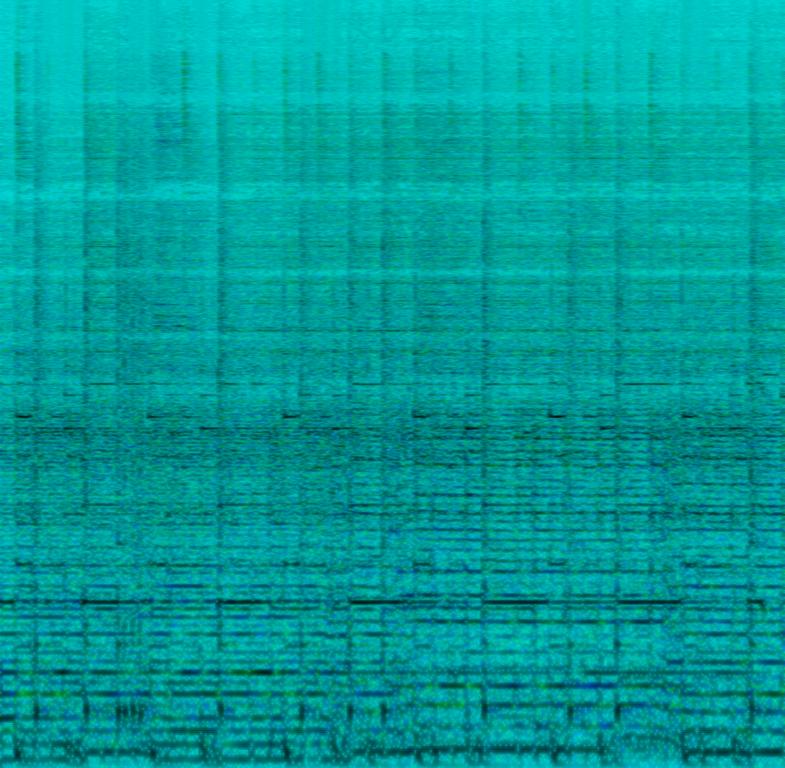
A e-guitar is playing a melody along with the e-bass. The acoustic drums are playing with a loud 8th note rhythm on the ride cymbal. Another e-guitar is playing a high pitched melody on top. This song may be playing at a festival.